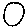
Label: circle